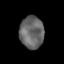
Tissue: lung
Cell type: Endothelial cells
Senescence score: 0.5506
Nuclear area (px): 765
Mean DAPI intensity: 102.163